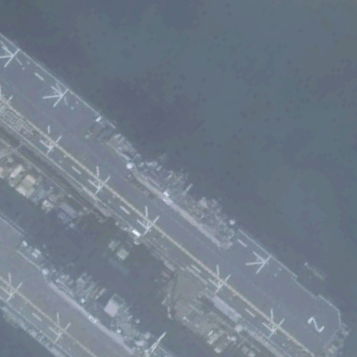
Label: assault